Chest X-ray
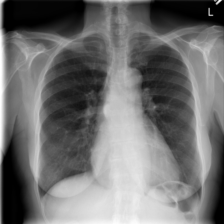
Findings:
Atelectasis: negative
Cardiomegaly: positive
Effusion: negative
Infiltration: negative
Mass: negative
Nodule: negative
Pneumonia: negative
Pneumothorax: negative
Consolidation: negative
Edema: negative
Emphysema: negative
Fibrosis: negative
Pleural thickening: negative
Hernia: negative